Interaction volume radius: 10 \u00c5
Interaction volume height: 10 \u00c5
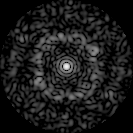
Disorder parameter: 0.8173